Question: Has anyone tried a jquery-ui style textfield highlighting when validating Codename One Forms and is there a way to define a required property such that I dont need to check the fields one by one for an empty String.
See a screenshot of what I am trying to achieve below:

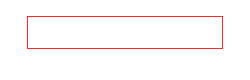
Answer: Sure, the best way is to just set the UIID of the field to something like "Required" then style the Required UIID in the theme e.g. with a red image border.